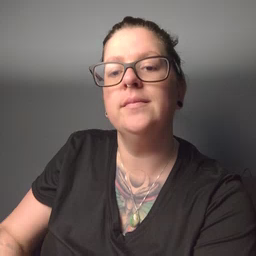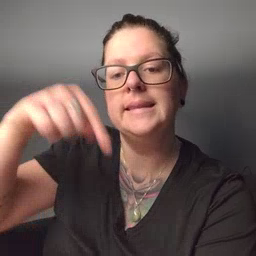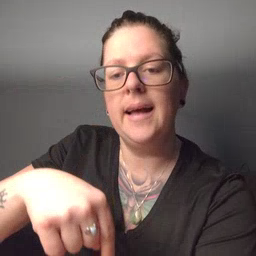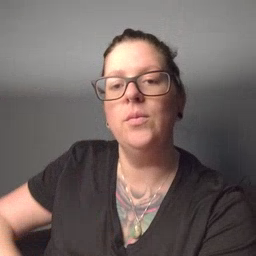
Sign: down